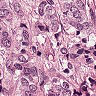
Metastatic tissue present: yes